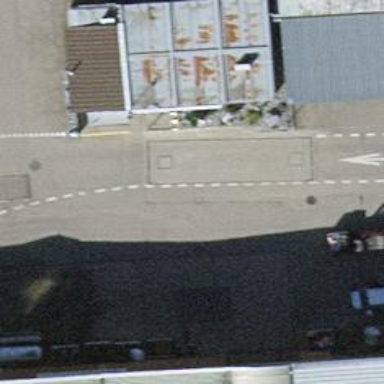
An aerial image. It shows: Weighbridge facility.